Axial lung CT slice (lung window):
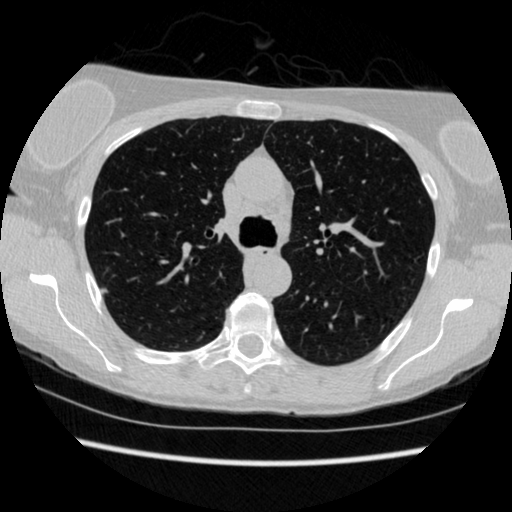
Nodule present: no